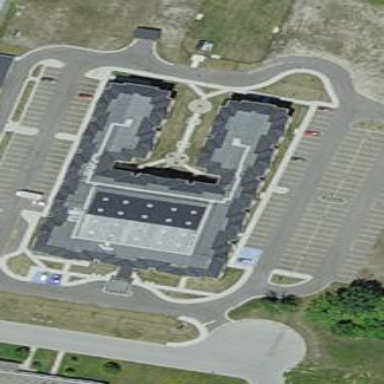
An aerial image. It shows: Building.